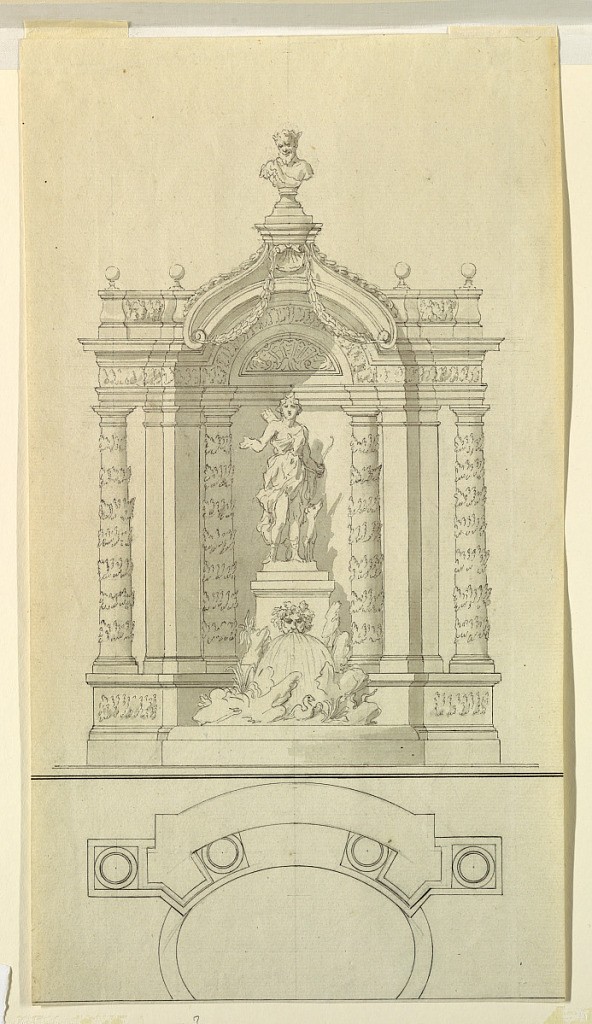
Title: Design for a Fountain
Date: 1750–1800
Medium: Pen and black ink, brush and gray wash, traces of graphite on off-white laid paper
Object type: Drawing
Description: A statue of Diana within a decorated niche. Water pours from a mask at the columnar support upon boulders. At bottom, a plan.